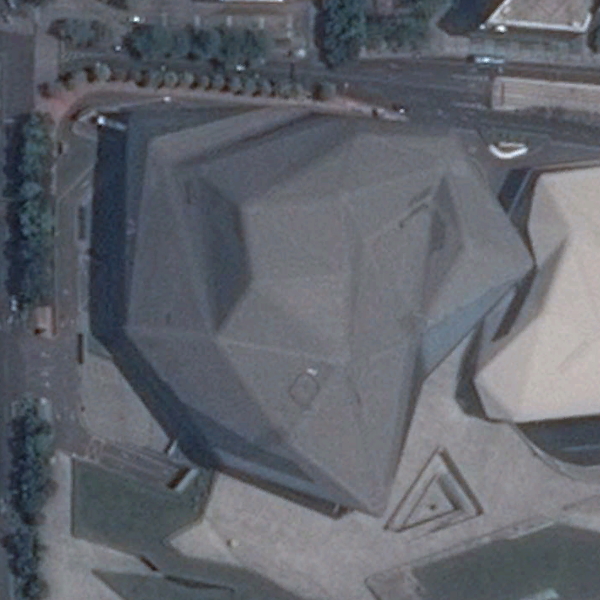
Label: Center